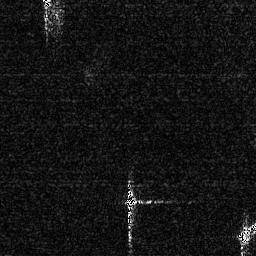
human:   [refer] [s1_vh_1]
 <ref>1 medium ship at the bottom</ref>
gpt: <box>[[47, 69, 53, 89, 0]]</box>